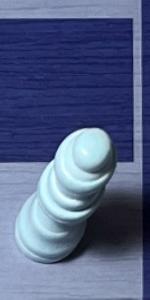
Label: Queen_White